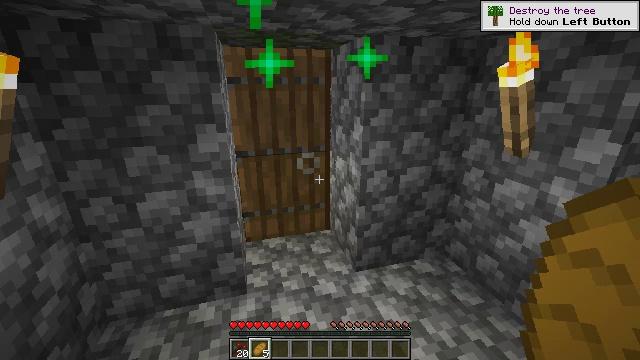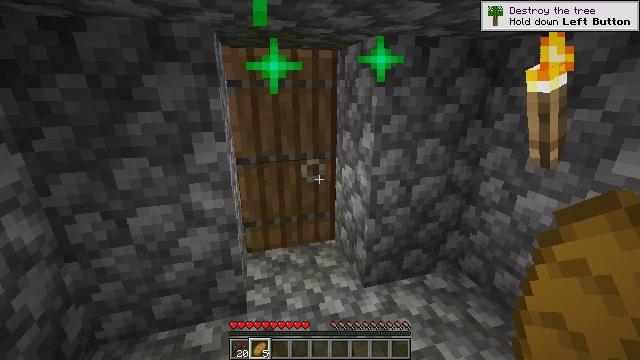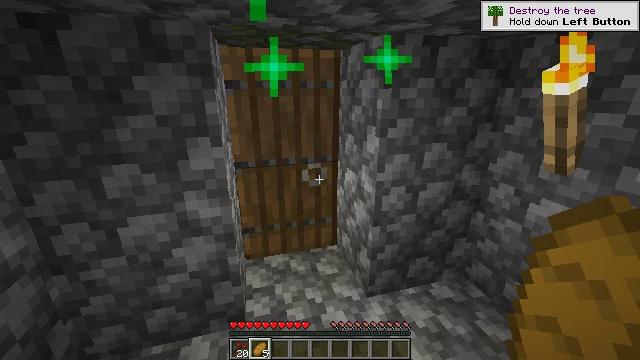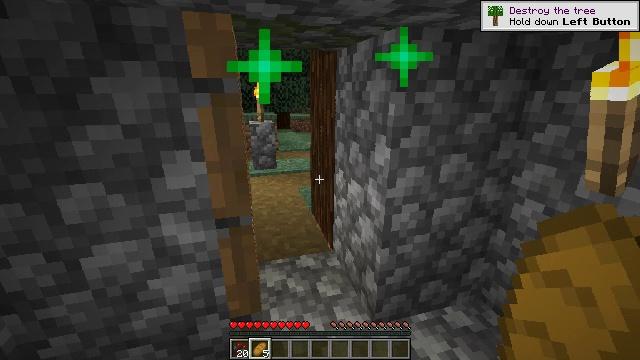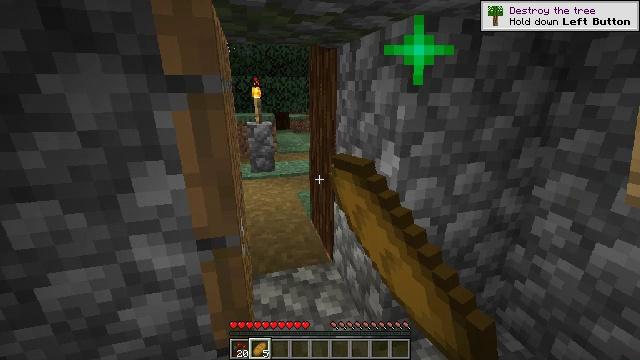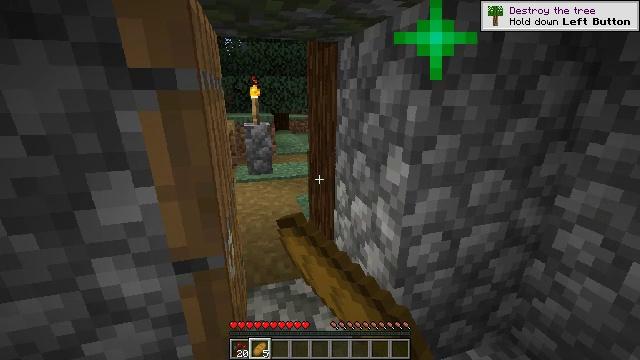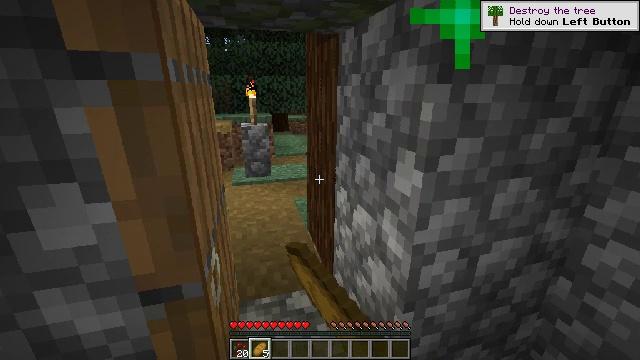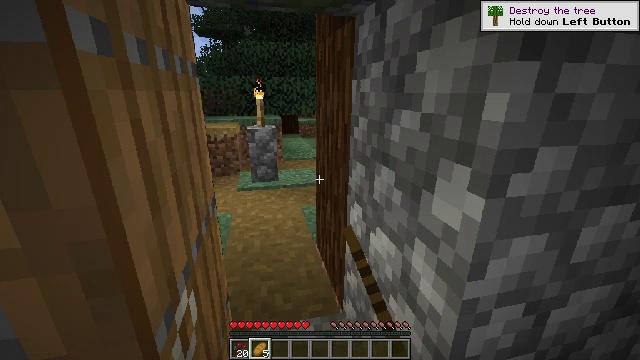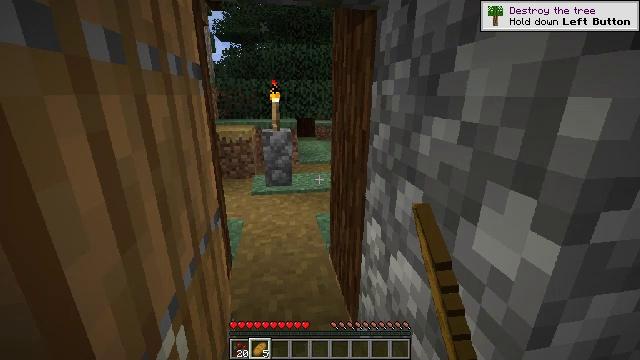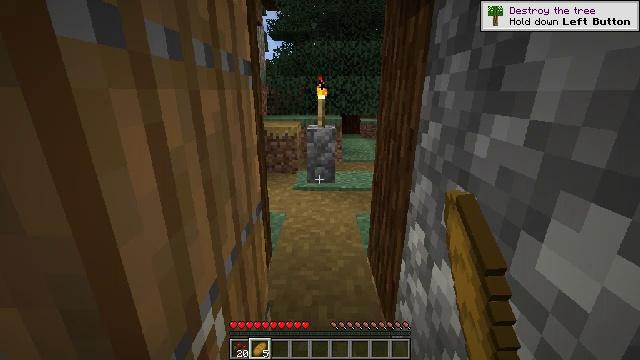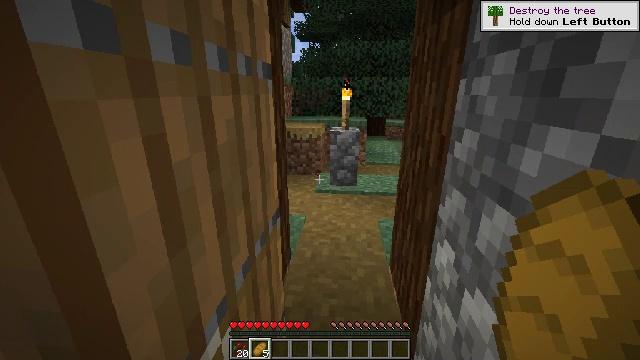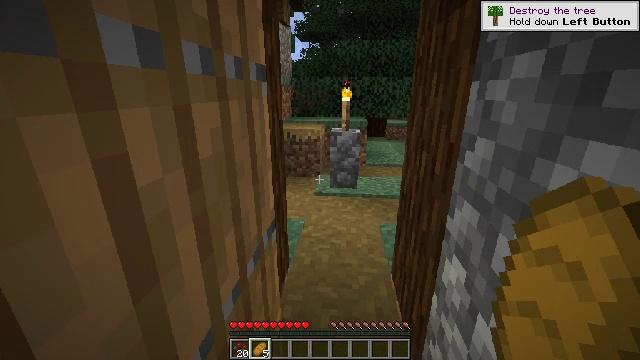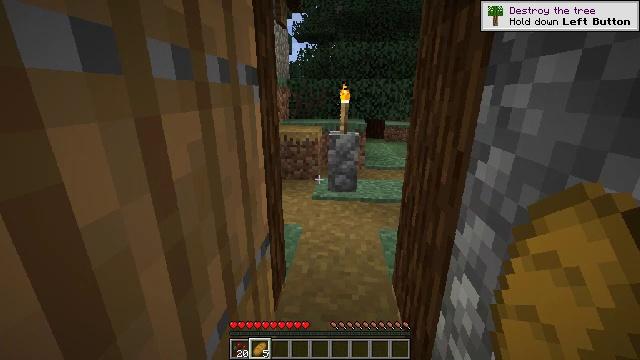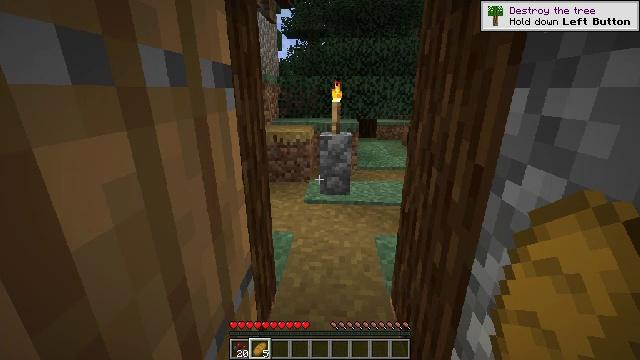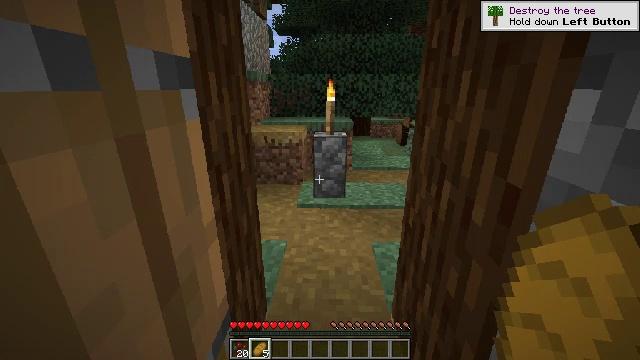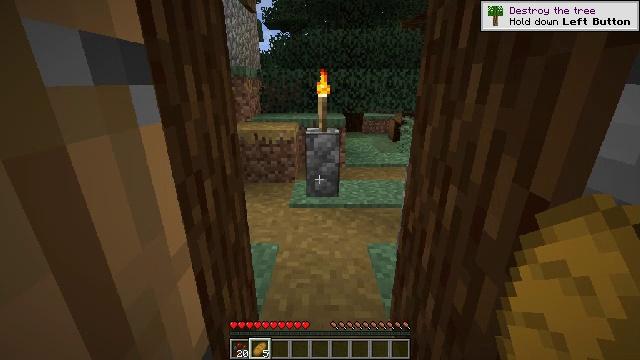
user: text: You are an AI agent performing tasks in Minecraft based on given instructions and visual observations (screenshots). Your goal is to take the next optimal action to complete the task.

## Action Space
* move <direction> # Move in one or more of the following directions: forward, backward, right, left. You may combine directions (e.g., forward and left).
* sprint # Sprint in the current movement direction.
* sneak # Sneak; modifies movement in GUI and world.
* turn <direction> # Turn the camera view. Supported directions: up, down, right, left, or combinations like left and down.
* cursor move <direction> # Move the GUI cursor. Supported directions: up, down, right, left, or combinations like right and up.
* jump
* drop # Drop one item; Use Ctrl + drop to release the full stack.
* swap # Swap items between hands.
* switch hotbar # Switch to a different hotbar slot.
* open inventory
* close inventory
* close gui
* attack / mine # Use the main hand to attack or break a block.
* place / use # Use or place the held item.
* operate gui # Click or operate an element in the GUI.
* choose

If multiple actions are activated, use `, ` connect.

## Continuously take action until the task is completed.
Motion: motion action
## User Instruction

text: Mine the blue bed to pick it up.
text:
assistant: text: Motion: move forward
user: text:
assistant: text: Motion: move forward
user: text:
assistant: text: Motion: move forward, use / place
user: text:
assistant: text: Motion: move forward, use / place
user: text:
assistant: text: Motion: move forward, use / place
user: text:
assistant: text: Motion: move forward
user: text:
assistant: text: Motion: move forward, turn left
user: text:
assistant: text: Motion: move forward, turn left
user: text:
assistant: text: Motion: move forward, turn left
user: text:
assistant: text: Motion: move forward, turn left
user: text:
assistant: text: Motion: move forward
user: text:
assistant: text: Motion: move forward and move left
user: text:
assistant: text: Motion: move forward and move left, turn right
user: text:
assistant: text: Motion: move forward and move left, turn right
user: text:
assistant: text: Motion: move forward and move left, turn right
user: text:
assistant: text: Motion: move forward, turn right
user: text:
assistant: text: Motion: move forward, turn right and up
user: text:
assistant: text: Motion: move forward, turn right
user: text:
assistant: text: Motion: move forward and move left, turn left and up
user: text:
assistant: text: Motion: move forward and move left, turn left
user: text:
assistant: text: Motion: move forward and move left, turn left
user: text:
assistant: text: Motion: move forward and move left, turn left
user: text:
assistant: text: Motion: move forward
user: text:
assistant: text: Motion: no_op
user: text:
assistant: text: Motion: move forward
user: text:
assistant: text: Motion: move forward
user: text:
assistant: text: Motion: no_op
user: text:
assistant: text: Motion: move forward and move right
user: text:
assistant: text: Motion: move forward and move right, turn left
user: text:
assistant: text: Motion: move forward and move right, turn left and up